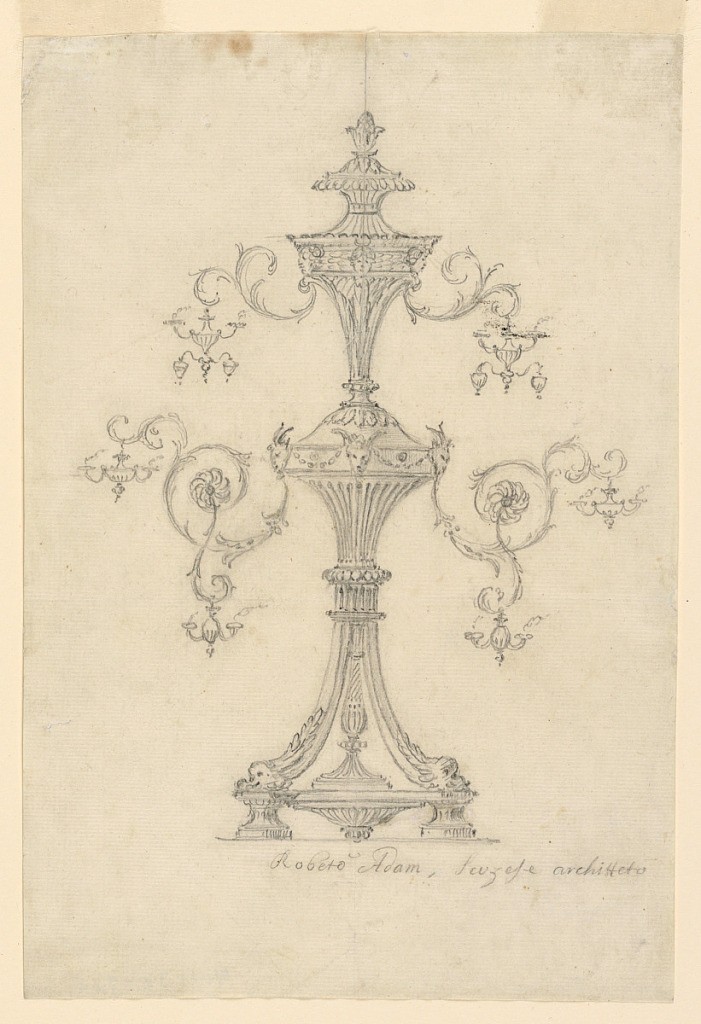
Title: Candelabra
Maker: Robert Adam, British, 1728–1792
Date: ca. 1755
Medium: Graphite on paper
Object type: Drawing
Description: Elevation of an elaborate two tiered candelabra.  From each tier two curled foliage armatures extend out from either side with miniature chandeliers hanging from them.